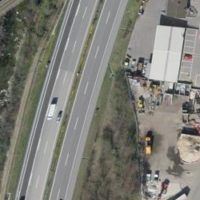
EUNIS habitat code: 57
Species observed at this site:
Phytolacca americana